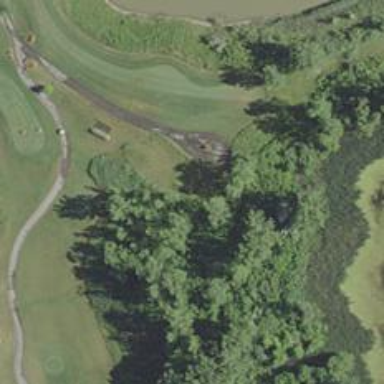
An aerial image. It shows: Service road used as golf cart path.